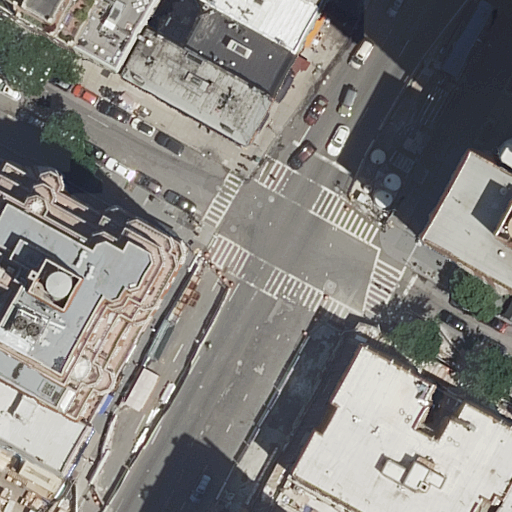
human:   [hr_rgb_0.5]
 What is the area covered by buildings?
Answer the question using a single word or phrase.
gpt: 5294m2

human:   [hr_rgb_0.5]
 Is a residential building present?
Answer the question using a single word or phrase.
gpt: yes

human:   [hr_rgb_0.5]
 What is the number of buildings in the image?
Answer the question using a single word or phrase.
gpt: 15

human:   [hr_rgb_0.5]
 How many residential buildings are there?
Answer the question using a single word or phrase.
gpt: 15

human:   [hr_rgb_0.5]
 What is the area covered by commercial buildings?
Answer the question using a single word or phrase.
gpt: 0m2

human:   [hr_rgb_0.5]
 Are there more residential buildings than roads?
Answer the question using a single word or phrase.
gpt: yes

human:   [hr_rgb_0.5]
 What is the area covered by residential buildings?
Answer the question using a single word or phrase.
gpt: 5294m2

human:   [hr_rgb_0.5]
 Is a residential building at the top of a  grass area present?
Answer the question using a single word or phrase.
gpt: no

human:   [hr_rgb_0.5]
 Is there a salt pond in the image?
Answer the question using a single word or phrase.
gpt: no

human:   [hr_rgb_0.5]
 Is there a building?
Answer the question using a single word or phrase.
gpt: yes

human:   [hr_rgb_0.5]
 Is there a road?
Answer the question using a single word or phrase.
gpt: yes

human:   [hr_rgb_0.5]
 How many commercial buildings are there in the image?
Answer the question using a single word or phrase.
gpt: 0

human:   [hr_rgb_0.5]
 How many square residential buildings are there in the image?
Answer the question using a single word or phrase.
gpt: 0

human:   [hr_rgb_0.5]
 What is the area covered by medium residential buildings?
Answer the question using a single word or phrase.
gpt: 2326m2

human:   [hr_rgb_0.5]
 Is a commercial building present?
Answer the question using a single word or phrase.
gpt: no

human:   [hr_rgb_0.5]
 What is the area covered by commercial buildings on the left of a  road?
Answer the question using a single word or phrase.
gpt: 0m2

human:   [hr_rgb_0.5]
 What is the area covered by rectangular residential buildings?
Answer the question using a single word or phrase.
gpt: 2139m2

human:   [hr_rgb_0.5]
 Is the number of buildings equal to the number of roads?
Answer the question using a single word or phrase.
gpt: no

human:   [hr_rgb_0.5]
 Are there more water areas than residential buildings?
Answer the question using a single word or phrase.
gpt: no

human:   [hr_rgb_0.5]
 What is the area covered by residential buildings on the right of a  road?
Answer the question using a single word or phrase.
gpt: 1871m2

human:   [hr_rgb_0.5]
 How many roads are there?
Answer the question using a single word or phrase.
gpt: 3

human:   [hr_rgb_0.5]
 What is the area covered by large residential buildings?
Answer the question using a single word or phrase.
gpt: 2710m2

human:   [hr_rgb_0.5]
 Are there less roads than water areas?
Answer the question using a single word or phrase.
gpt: no

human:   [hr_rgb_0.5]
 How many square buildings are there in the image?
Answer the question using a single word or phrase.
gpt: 0

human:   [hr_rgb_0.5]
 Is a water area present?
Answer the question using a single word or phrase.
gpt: no

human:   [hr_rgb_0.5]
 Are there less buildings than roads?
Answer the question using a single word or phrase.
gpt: no

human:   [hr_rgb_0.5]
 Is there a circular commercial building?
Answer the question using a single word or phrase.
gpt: no

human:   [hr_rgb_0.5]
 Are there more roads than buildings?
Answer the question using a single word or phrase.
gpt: no

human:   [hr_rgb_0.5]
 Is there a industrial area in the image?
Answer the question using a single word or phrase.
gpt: no

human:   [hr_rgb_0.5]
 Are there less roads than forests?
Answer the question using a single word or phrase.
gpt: no

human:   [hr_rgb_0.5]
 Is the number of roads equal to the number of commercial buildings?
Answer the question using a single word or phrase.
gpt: no

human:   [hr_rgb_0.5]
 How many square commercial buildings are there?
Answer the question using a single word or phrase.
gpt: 0

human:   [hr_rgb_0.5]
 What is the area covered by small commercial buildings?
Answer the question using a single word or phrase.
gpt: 0m2

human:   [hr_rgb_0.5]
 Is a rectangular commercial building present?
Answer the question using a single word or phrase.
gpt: no

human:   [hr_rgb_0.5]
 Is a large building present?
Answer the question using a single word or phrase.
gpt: yes

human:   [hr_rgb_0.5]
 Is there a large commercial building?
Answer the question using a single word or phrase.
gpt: no

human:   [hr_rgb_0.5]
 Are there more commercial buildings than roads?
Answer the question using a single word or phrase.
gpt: no

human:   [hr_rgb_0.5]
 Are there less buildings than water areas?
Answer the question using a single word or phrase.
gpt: no

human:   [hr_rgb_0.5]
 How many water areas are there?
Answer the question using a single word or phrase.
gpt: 0

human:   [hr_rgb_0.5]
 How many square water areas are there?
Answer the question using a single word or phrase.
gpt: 0

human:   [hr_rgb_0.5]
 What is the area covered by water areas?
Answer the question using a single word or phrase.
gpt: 0m2

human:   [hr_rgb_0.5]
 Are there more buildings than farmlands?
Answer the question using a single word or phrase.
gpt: yes

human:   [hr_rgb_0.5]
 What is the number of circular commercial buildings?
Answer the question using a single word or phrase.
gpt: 0

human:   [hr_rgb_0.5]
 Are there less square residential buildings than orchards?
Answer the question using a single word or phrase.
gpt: no

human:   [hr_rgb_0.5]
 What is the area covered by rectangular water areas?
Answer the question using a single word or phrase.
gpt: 0m2

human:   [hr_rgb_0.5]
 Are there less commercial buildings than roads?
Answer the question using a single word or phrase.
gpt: yes

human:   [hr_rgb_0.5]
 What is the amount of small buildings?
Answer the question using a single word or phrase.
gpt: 5

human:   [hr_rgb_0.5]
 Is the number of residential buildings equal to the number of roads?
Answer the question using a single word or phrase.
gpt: no

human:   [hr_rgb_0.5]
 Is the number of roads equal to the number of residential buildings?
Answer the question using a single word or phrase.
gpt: no

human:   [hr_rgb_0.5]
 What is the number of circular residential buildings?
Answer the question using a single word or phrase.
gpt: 0

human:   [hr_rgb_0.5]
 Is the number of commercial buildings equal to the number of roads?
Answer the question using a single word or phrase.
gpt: no

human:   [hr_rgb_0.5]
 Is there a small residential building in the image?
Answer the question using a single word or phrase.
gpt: yes

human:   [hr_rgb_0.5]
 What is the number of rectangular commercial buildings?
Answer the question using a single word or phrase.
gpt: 0

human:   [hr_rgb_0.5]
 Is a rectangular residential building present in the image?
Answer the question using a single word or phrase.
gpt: yes

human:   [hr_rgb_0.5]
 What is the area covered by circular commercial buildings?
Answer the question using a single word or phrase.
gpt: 0m2

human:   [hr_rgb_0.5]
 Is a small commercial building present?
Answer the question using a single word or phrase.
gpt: no

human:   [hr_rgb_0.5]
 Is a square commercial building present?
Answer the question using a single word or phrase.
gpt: no

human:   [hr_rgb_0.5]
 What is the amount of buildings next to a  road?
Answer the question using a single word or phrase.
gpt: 15

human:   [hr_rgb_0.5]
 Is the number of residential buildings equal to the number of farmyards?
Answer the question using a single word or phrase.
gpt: no

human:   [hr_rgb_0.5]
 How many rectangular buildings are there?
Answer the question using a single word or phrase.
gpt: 12

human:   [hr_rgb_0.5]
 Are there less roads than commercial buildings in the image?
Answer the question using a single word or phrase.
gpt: no

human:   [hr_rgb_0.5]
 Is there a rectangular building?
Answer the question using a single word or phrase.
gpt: yes

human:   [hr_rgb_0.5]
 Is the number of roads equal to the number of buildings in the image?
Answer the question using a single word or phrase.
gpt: no

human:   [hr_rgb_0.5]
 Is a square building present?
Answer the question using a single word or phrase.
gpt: no